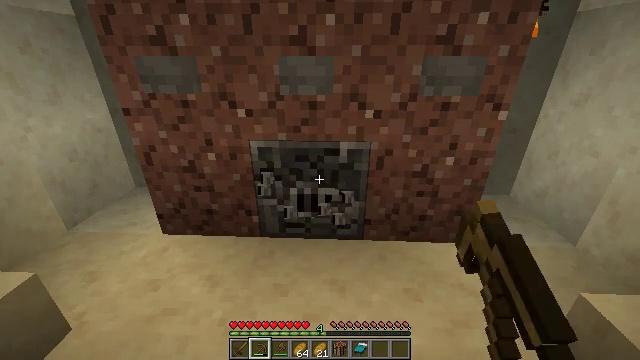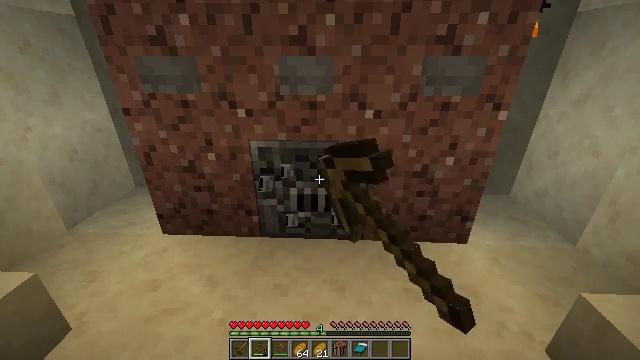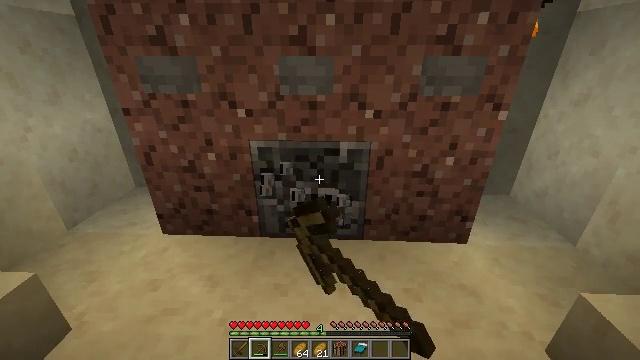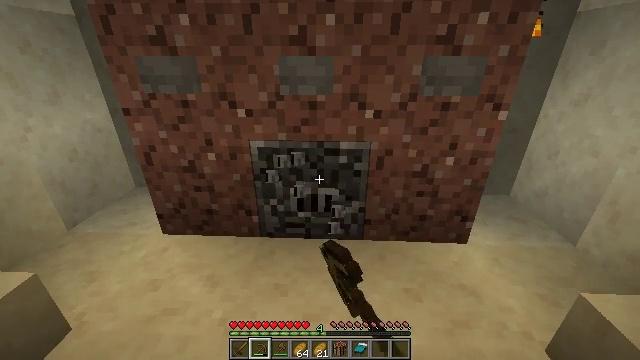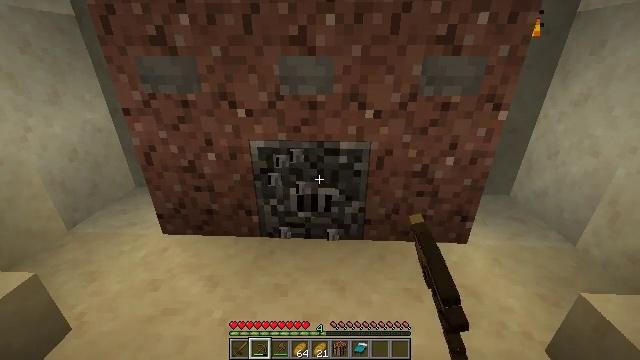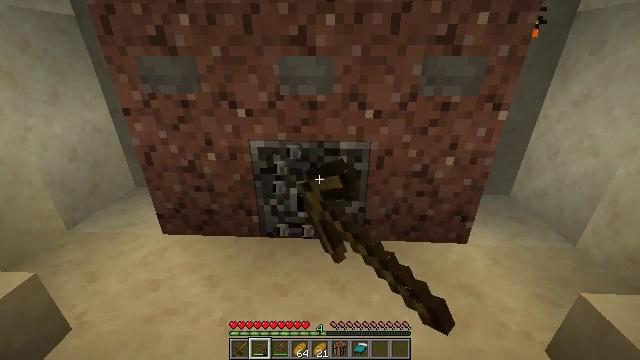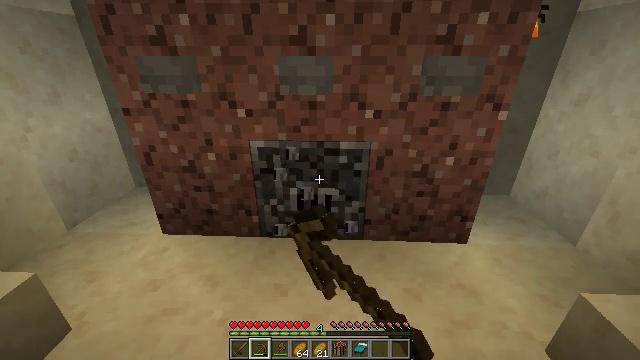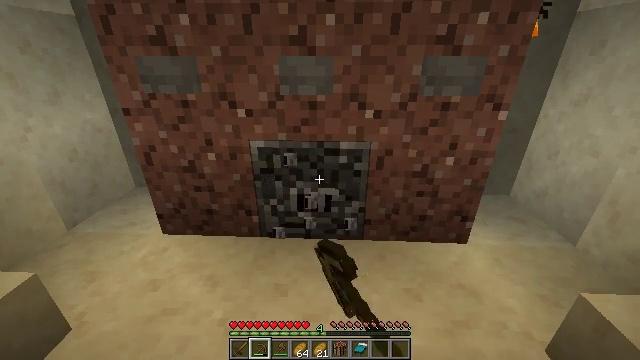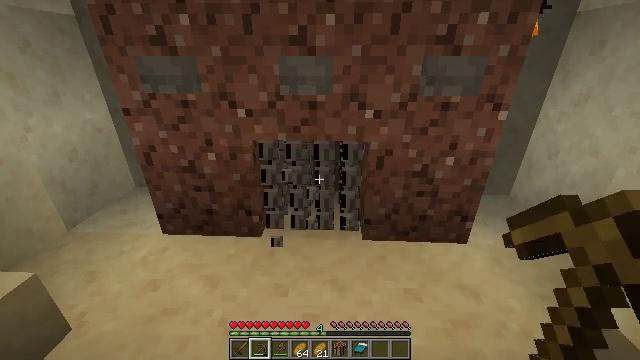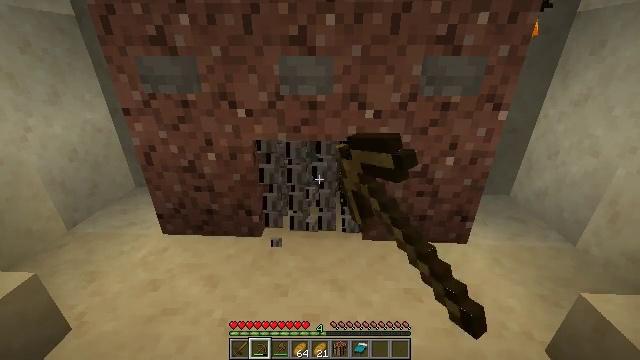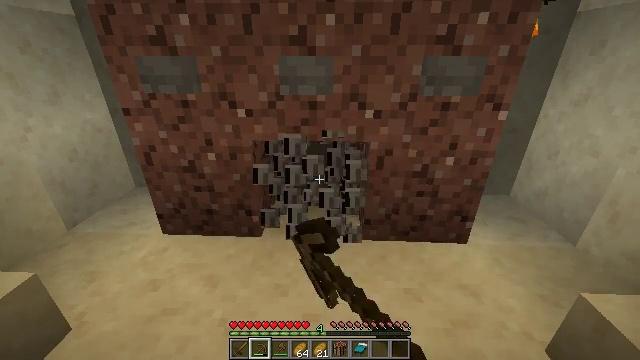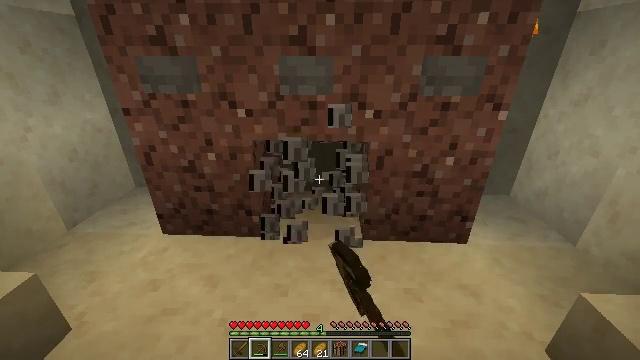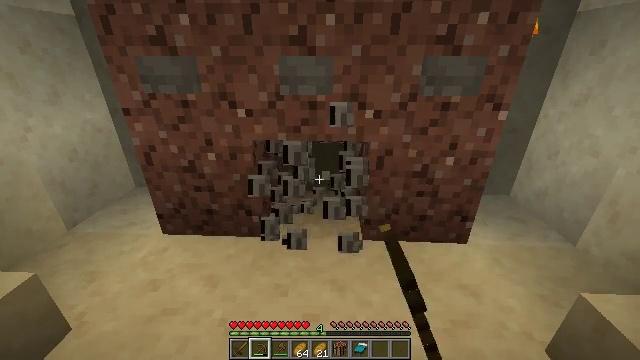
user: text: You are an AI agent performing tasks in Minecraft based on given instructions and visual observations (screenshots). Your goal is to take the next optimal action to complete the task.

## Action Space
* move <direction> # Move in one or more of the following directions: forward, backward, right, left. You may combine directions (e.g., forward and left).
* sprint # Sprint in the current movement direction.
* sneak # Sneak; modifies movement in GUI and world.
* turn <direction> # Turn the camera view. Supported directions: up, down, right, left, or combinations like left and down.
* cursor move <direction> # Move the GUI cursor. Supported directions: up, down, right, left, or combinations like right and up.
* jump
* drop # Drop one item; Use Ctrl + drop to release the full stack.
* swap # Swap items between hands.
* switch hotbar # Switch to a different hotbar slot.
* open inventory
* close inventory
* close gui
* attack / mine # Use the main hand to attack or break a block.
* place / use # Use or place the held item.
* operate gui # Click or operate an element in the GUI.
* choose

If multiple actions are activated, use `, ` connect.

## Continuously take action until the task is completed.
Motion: motion action
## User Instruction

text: Collect the blast furnace by mining it.
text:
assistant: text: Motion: attack / mine
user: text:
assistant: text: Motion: attack / mine
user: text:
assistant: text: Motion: attack / mine
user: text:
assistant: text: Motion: attack / mine
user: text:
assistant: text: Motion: attack / mine
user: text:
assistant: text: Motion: attack / mine
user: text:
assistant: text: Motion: attack / mine
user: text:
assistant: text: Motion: attack / mine
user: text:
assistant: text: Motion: attack / mine
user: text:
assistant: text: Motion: attack / mine
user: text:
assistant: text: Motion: attack / mine
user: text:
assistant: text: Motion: attack / mine
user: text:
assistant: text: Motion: attack / mine